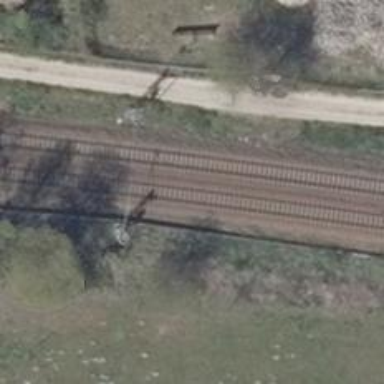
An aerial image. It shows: Railway track with contact lines for electrification.